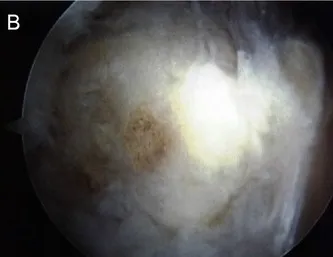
Vastus lateralis ridge after debridement.
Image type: endoscopy (arthroscopy)